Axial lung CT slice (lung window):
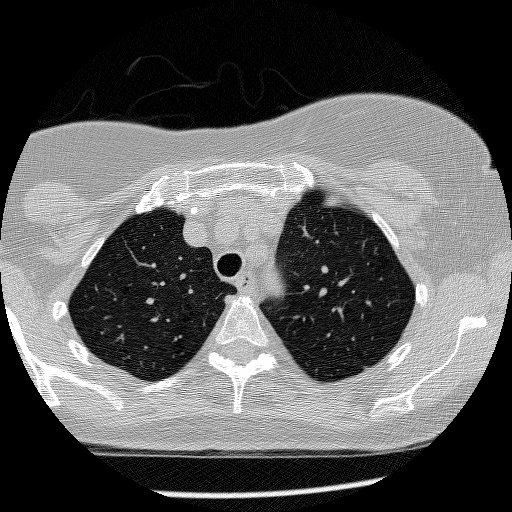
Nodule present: no